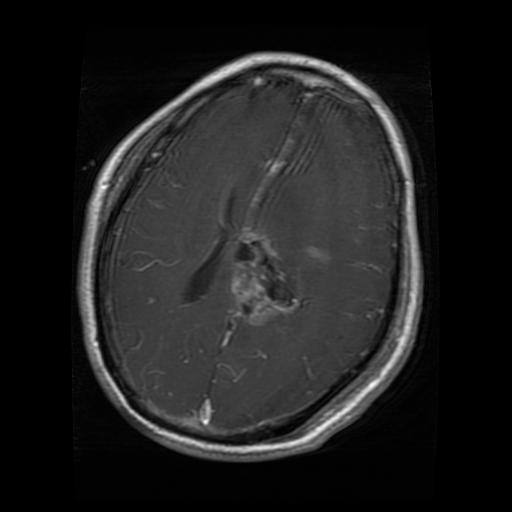
Label: glioma